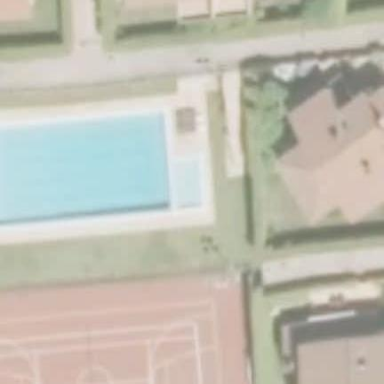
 perfect for swimming and other water activities."